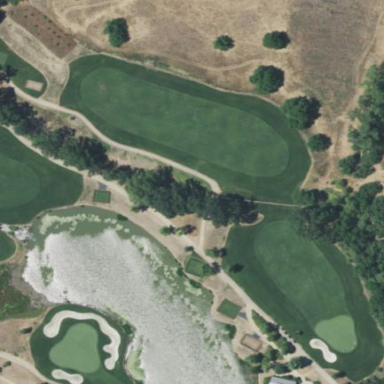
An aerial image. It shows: Rough grassy area used for golf.